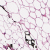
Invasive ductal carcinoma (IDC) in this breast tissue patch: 0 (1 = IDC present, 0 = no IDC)